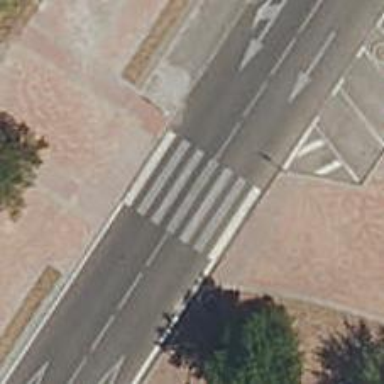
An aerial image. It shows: Uncontrolled crossing on the road.